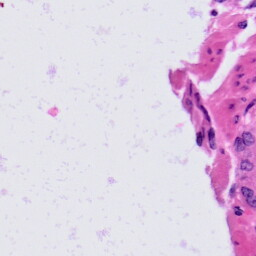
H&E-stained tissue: Prostate